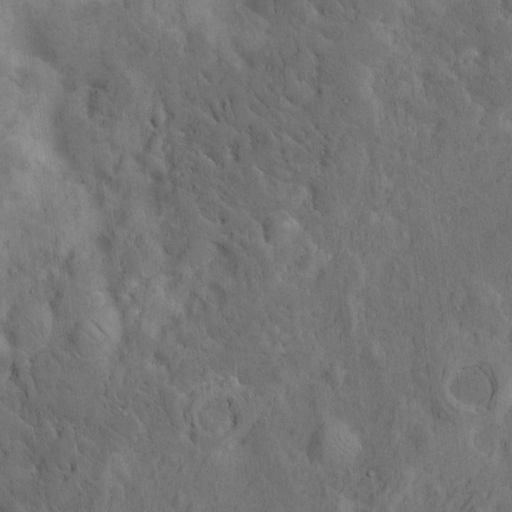
Classes present: Background, Cone